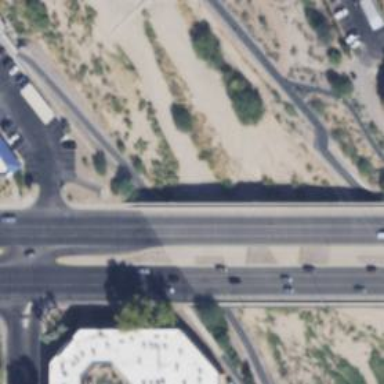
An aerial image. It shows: Primary highway bridge with asphalt surface.